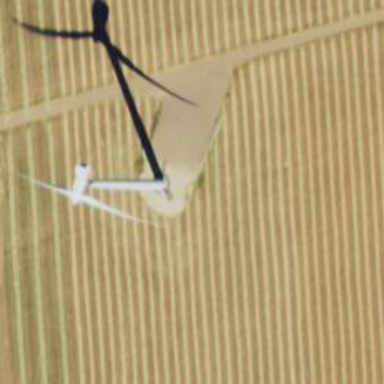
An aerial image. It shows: Wind generator using horizontal axis wind turbines.